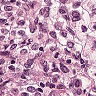
Metastatic tissue present: yes